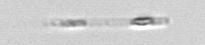
Label: Leptocylindrus